Aerial crown-view tile of a tropical tree (Barro Colorado Island, Panama), acquired 20250124:
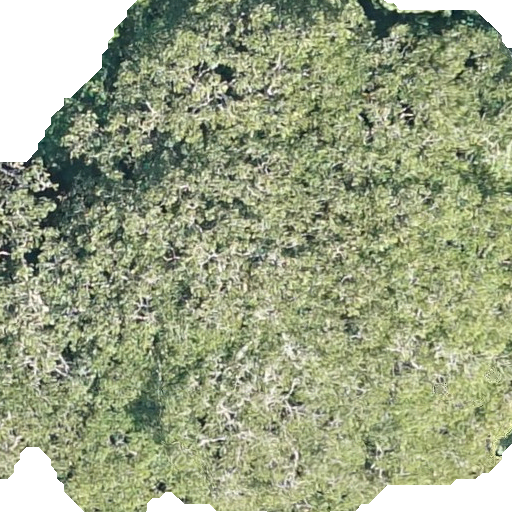
Species: Dipteryx oleifera
GBIF accepted scientific name: Dipteryx oleifera
Crown area: 441.472 m²